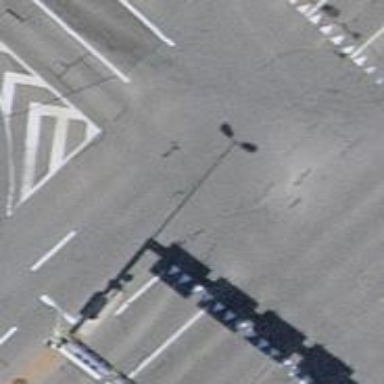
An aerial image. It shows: Secondary road with asphalt surface.